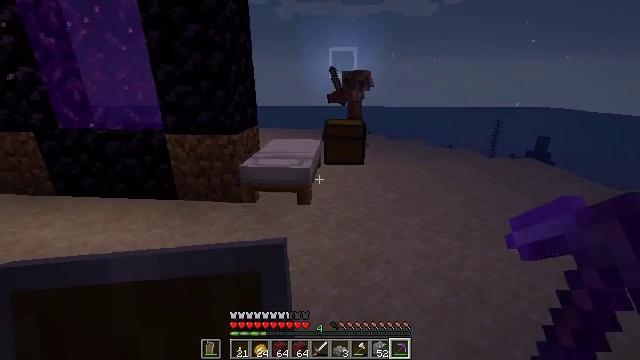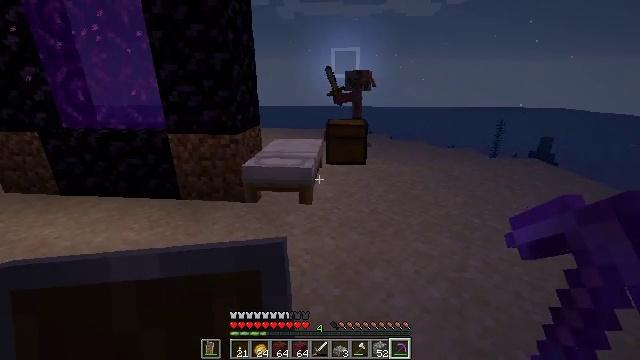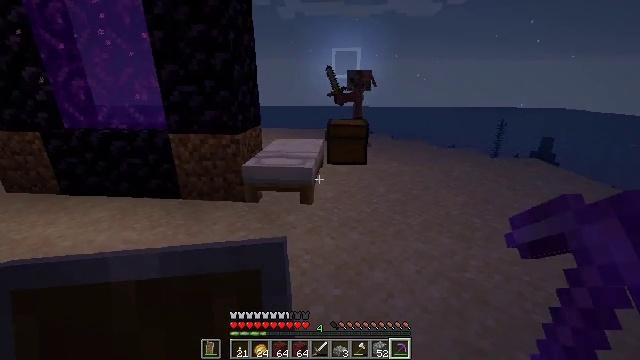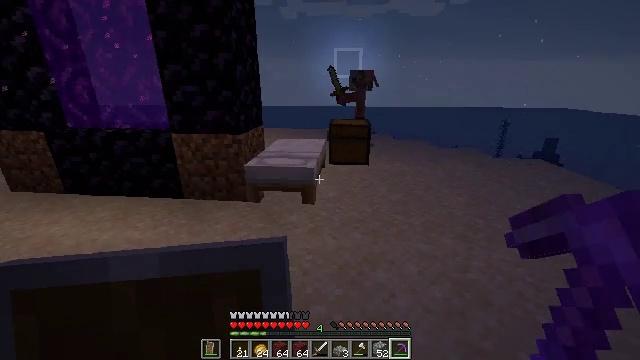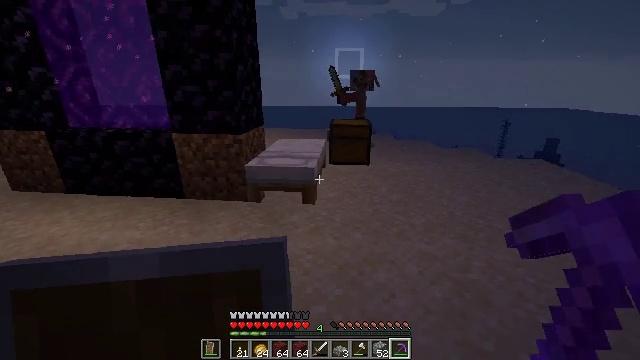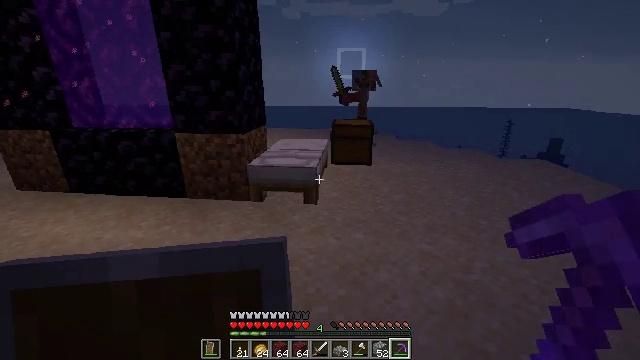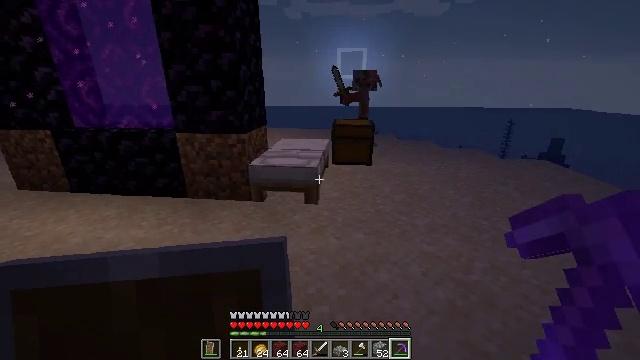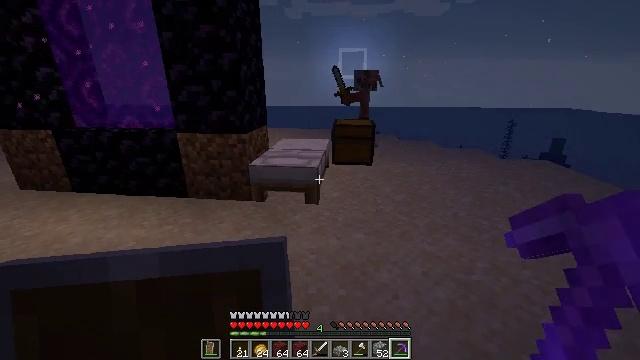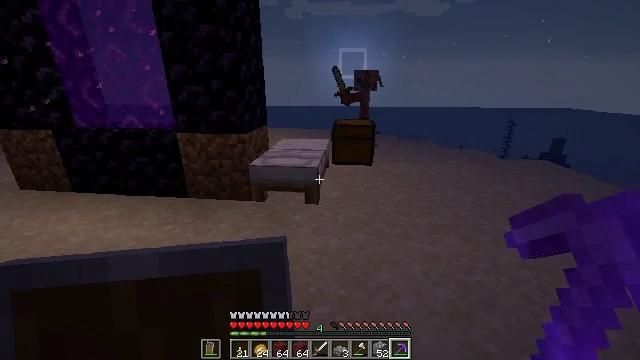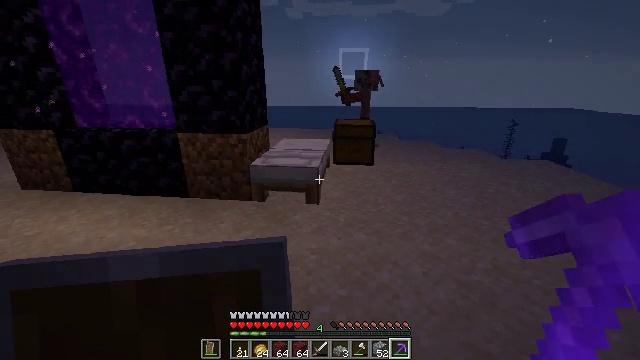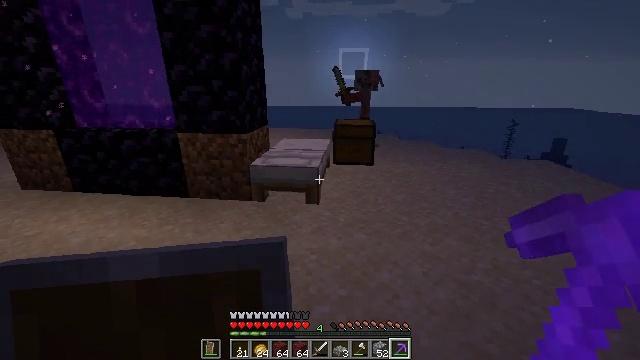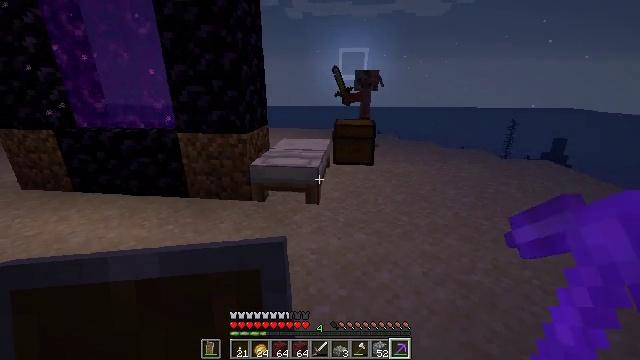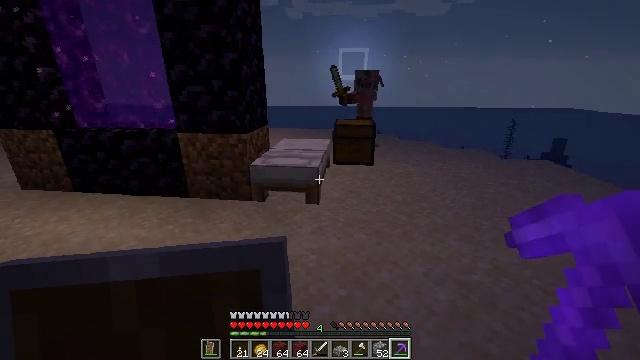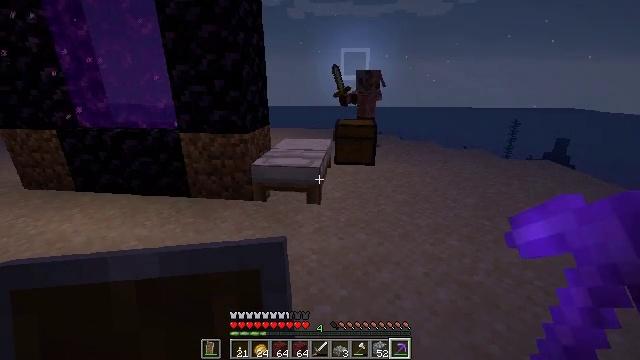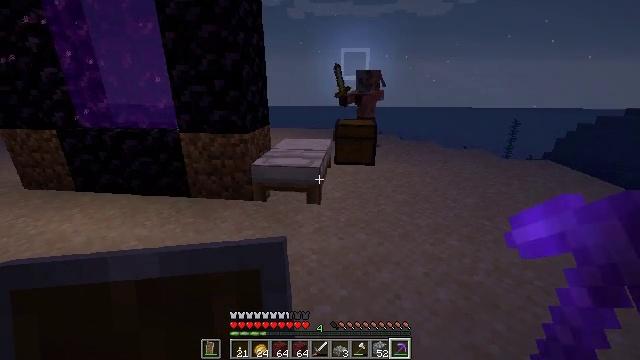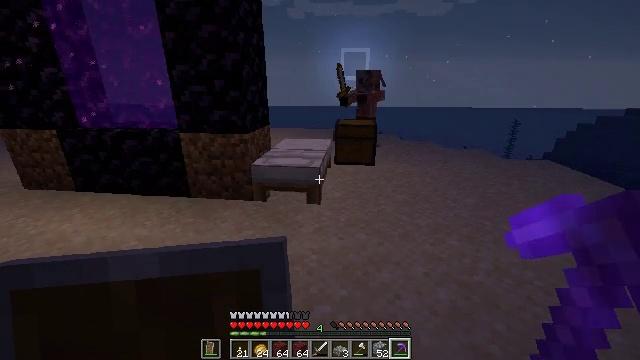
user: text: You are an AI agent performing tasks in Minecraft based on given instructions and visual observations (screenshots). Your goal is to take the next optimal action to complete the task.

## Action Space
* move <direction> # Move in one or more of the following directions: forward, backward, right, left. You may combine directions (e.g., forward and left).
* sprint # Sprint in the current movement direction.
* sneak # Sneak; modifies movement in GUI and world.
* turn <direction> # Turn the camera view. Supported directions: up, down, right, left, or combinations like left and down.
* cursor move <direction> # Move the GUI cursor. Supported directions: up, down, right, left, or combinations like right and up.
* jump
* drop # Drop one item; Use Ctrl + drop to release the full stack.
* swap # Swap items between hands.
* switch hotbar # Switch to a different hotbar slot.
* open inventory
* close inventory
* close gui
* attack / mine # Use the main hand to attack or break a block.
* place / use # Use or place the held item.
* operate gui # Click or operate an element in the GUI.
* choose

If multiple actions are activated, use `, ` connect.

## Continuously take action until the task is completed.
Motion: motion action
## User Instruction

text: craft item air
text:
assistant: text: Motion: no_op
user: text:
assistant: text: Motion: no_op
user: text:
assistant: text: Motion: no_op
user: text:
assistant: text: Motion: no_op
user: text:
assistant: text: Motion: no_op
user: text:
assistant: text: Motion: no_op
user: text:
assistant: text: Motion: no_op
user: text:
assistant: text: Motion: no_op
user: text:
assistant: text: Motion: no_op
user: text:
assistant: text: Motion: no_op
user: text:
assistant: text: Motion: no_op
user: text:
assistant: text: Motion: no_op
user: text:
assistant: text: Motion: no_op
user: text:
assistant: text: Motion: no_op
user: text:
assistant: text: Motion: no_op
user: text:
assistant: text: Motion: no_op
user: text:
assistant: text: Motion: no_op
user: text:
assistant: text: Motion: no_op
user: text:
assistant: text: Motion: no_op
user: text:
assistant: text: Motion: no_op
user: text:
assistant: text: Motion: no_op
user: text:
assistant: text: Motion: no_op
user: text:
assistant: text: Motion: no_op
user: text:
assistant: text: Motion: no_op
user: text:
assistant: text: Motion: no_op
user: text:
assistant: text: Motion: no_op
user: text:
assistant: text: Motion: no_op
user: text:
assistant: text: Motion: no_op
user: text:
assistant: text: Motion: no_op
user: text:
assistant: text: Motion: no_op